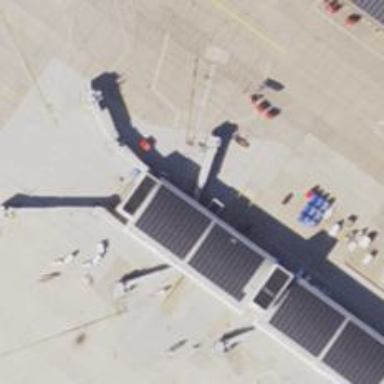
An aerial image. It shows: Airport gate.